Question: I'm trying to filter Sharepoint lists based on date and time. But It only works with date, ignores the time in data and time field.

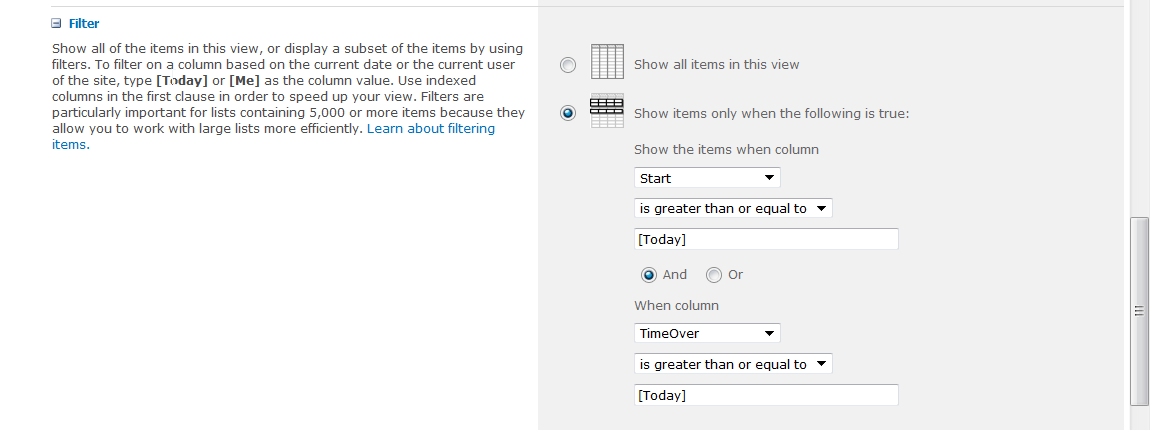
Answer: In SharePoint Designer I edit the CAML query from my view in Advanced Mode. And I add in CAML tag . I'm filtering my results by time.
'''
<Query>
<OrderBy>
<FieldRef Name="Modified" Ascending="FALSE"/>
</OrderBy>
<Where>
<Or>
<Gt>
<FieldRef Name="Start"/>
<Value Type="DateTime" IncludeTimeValue="True">
<Today/>
</Value>
</Gt>
<Gt>
<FieldRef Name="TimeOver"/>
<Value Type="DateTime" IncludeTimeValue="True">
<Today/>
</Value>
</Gt>
</Or>
</Where>
</Query>
'''